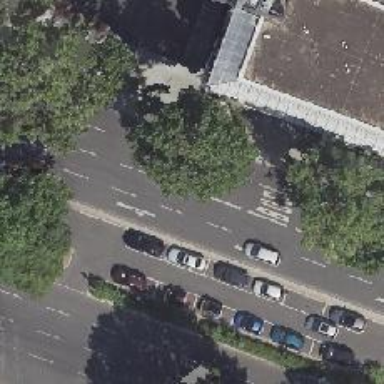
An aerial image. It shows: Secondary road with asphalt surface.